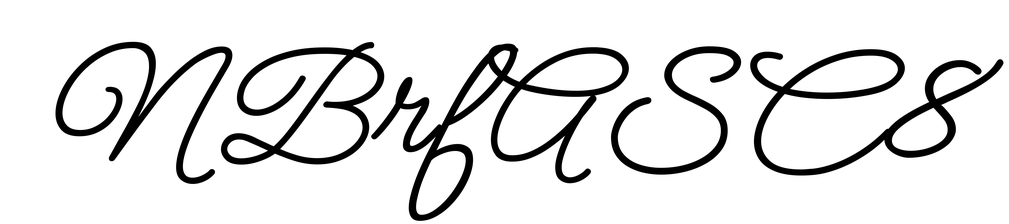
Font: MeowScript-Regular